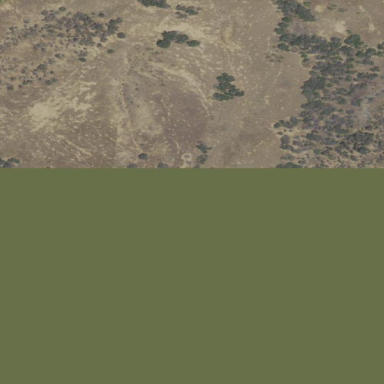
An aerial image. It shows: Native pasture meadow.